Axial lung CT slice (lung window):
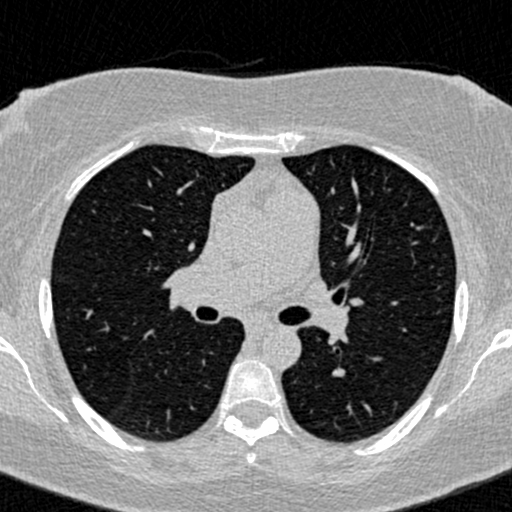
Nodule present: no